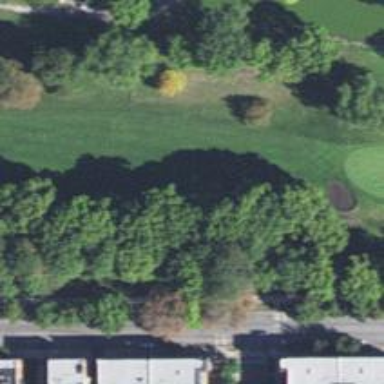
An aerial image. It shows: View of golf hole.